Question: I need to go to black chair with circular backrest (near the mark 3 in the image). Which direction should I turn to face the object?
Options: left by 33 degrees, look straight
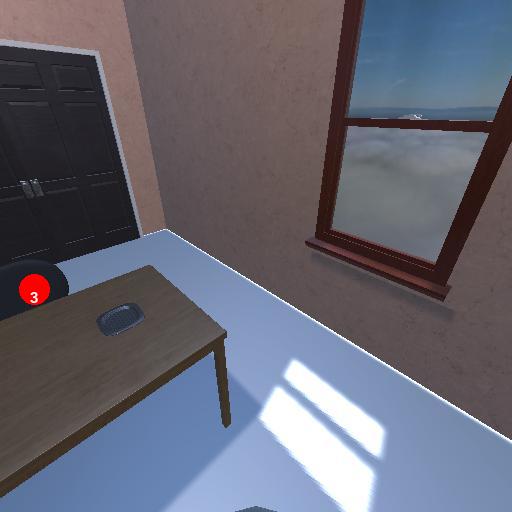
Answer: left by 33 degrees